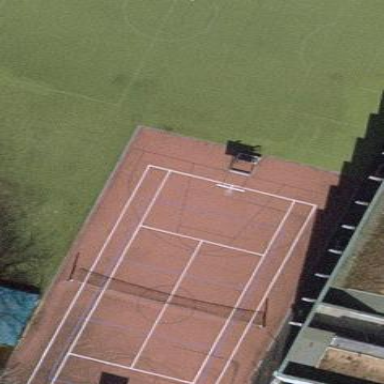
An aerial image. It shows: Tennis court with tartan surface on leisure land pitch.